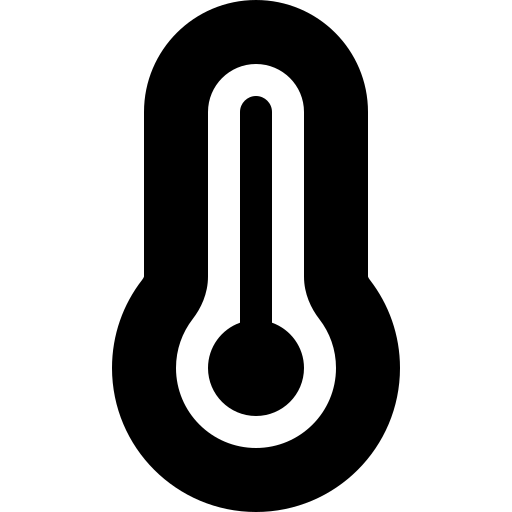
Tags: icon, FontAwesome, fa-icon, solid, temperature, full